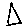
Label: triangle